Field crop: maize
Growth stage: 1
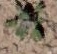
Species: chenopodium